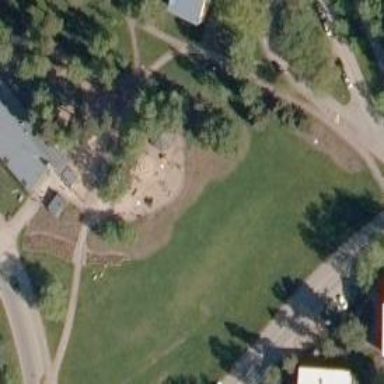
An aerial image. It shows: Springy playground.